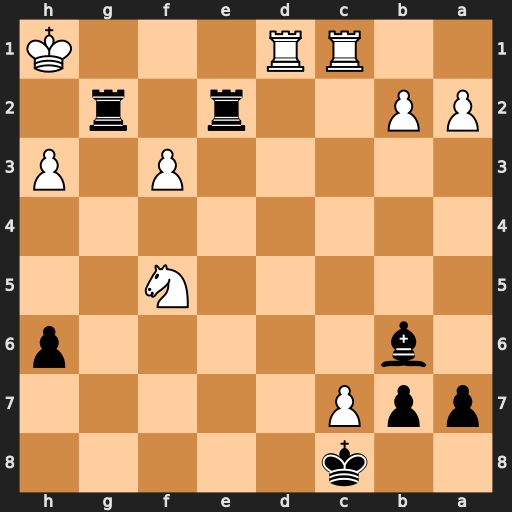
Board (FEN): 2k5/ppP5/1b5p/5N2/8/5P1P/PP2r1r1/2RR3K
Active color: b
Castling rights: -
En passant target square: -
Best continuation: Rh2#